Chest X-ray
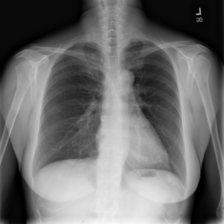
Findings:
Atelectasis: negative
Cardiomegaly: negative
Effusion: negative
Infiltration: positive
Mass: negative
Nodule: negative
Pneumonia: negative
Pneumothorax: negative
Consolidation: negative
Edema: negative
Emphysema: negative
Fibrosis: negative
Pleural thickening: negative
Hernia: negative